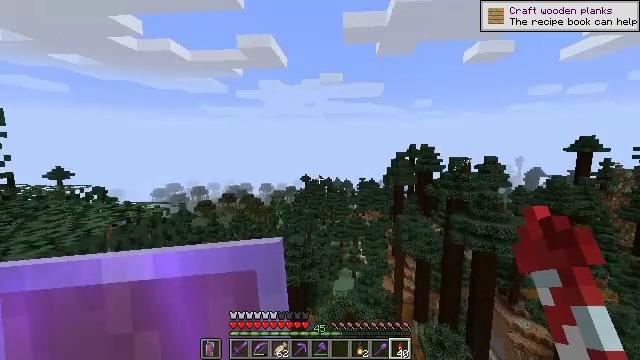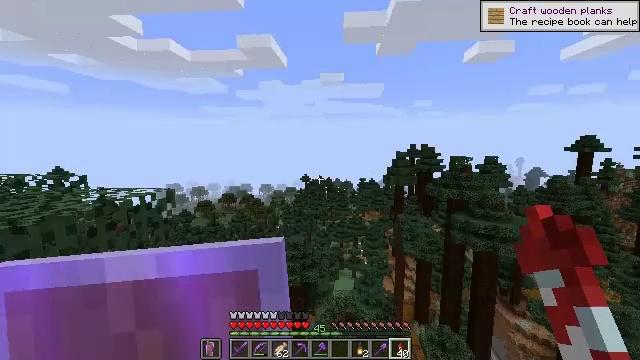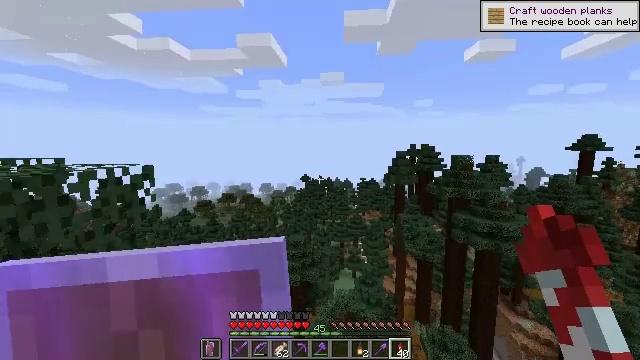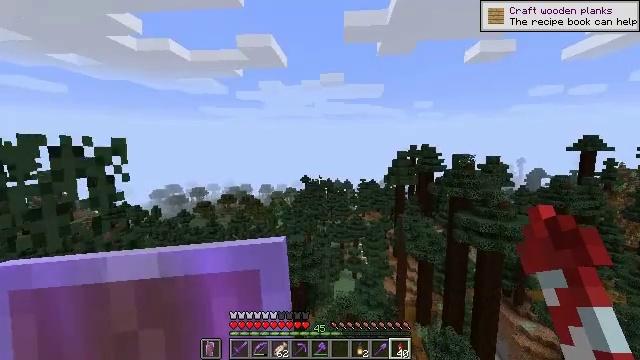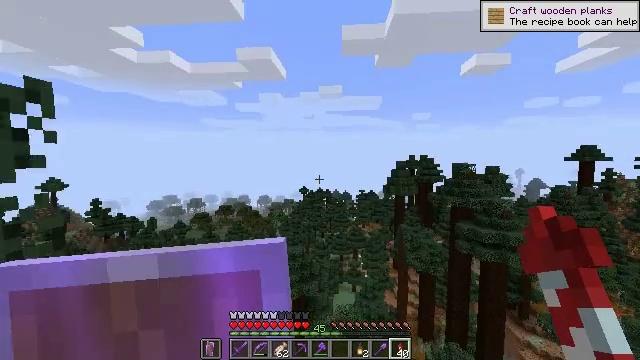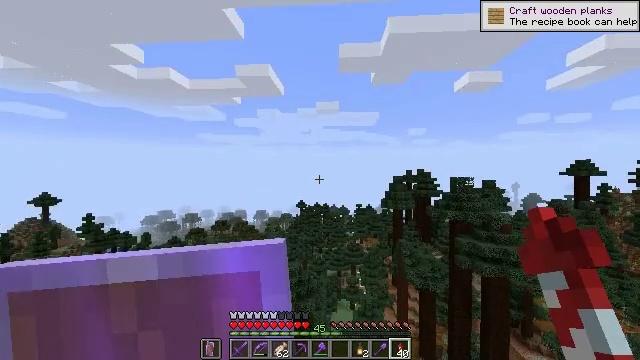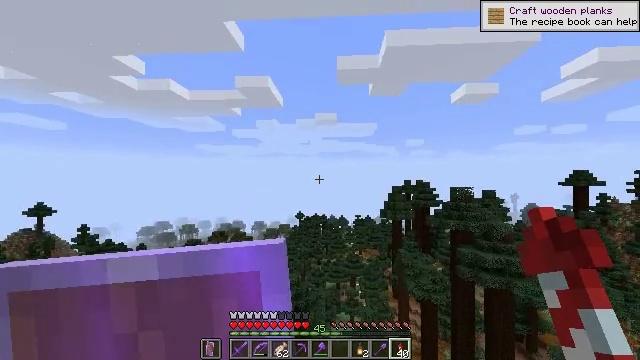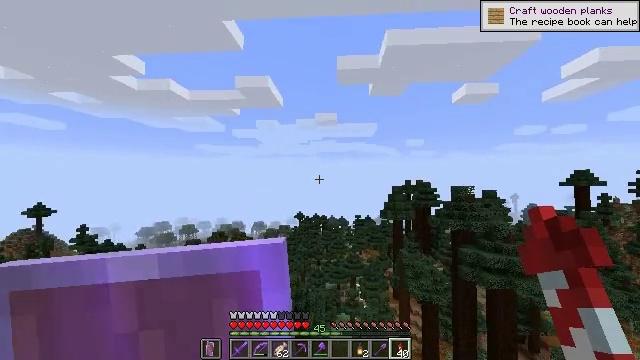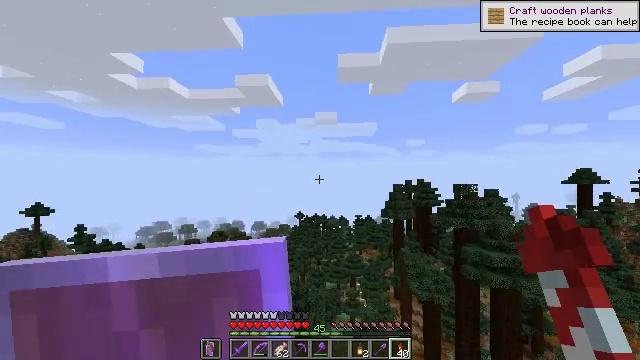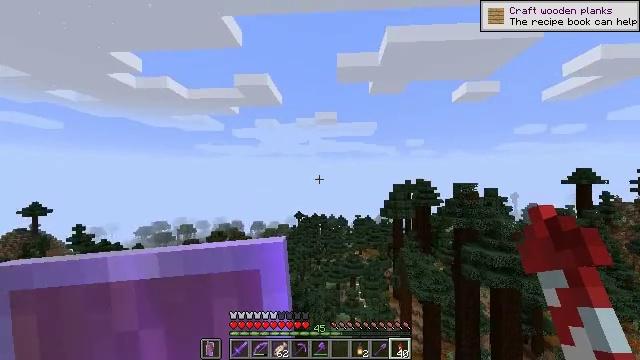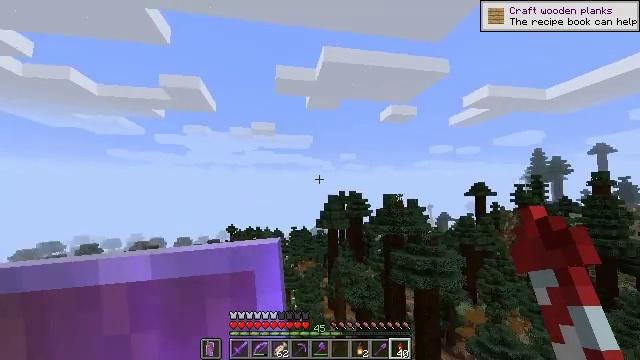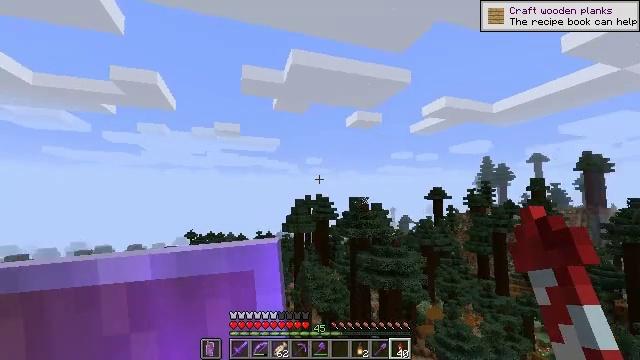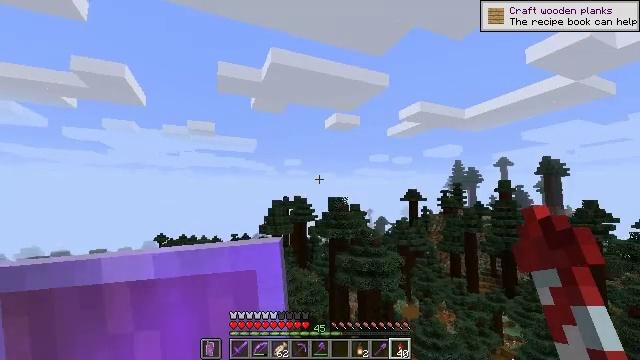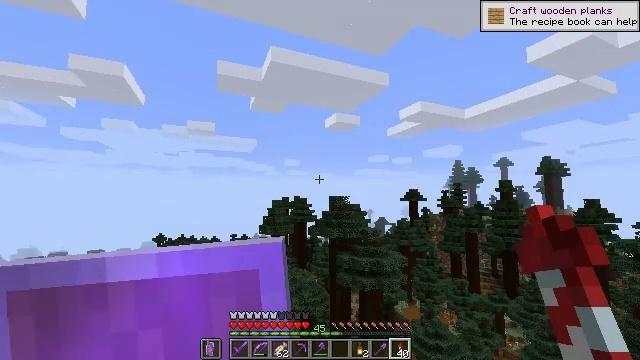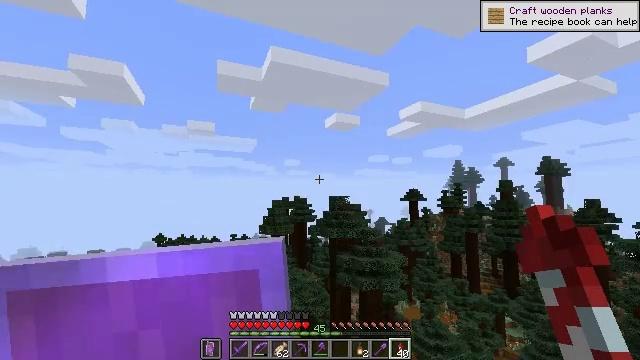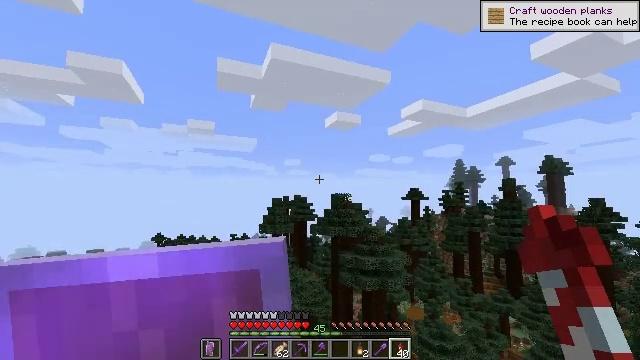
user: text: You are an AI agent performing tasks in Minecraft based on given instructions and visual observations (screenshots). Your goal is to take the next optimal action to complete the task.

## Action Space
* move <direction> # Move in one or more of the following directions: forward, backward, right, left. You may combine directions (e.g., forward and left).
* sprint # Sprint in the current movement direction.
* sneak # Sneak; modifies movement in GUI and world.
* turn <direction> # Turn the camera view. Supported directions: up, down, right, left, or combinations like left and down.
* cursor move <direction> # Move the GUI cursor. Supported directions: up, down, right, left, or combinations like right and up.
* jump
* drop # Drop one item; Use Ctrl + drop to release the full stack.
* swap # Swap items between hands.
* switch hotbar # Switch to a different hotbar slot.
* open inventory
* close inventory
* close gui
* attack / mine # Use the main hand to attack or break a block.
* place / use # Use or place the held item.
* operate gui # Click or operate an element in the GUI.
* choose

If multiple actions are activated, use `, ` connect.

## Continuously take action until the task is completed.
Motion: motion action
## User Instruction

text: Break the spruce leaves to clear the area.
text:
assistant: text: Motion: no_op
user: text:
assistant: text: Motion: no_op
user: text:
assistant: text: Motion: no_op
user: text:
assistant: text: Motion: turn up
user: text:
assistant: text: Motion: turn up
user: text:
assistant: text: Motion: turn up
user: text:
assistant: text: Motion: no_op
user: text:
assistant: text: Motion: no_op
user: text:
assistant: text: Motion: no_op
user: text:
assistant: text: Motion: turn right and up
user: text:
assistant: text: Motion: turn right
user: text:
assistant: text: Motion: turn right
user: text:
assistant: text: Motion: no_op
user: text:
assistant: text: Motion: no_op
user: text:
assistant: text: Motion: no_op
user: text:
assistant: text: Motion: no_op
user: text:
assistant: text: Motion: no_op
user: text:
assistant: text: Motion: no_op
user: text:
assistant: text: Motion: no_op
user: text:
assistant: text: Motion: no_op
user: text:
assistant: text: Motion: turn right
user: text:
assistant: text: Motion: turn right
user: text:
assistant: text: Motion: no_op
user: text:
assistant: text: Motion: no_op
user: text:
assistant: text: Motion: no_op
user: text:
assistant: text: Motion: no_op
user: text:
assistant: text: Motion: no_op
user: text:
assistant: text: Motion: no_op
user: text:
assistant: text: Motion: no_op
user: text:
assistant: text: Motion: no_op